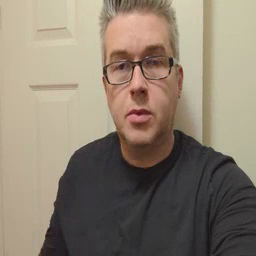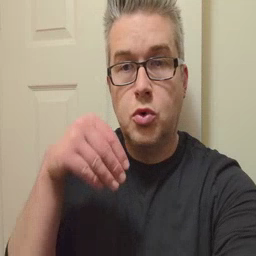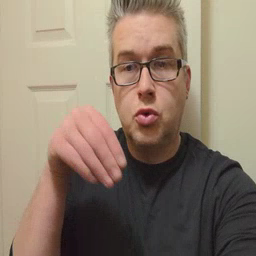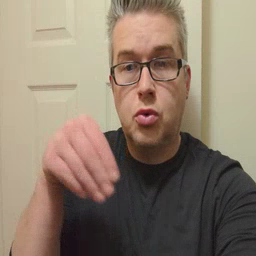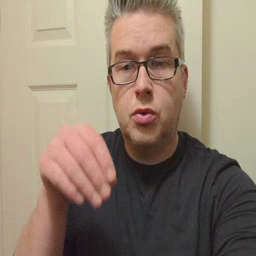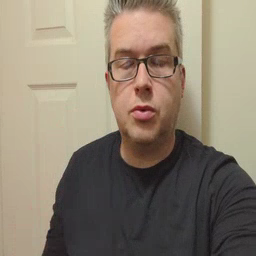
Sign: store